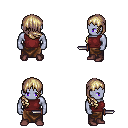
a pixel art fantasy rpg character, male body template, dark elf, purple skin, maroon sleeveless shirt, robe skirt, white blonde right-swept hairstyle, maroon shoes, dagger, four views (front, back, left, right), 2x2 character sprite sheet, small pixel art, hard edges, no anti-aliasing